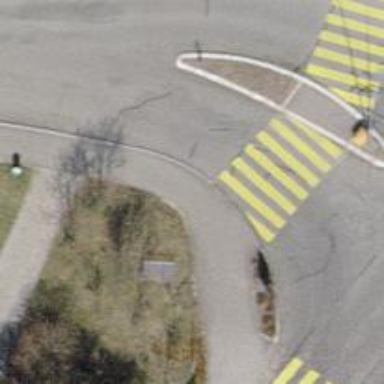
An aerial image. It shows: Asphalt sidewalk along the footway.